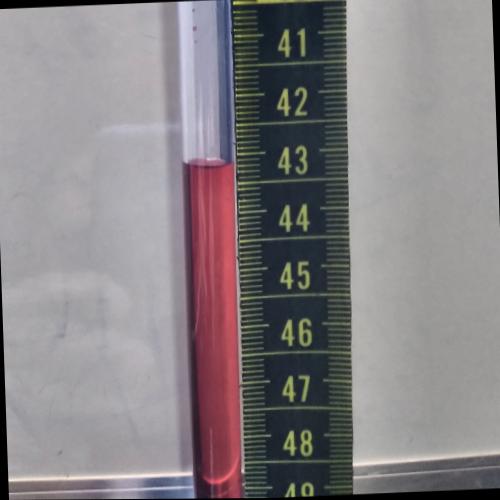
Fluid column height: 43.1 cm